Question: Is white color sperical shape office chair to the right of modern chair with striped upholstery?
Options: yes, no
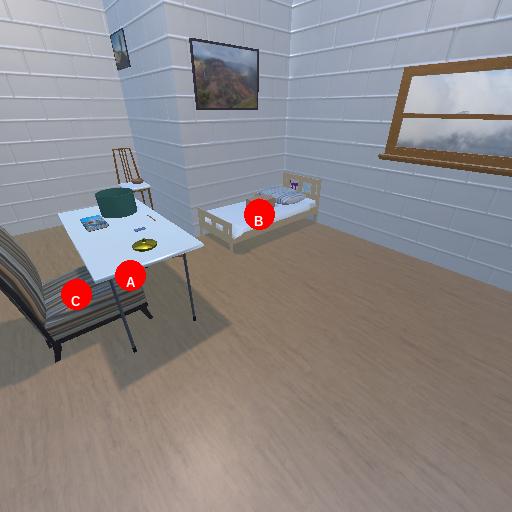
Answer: yes